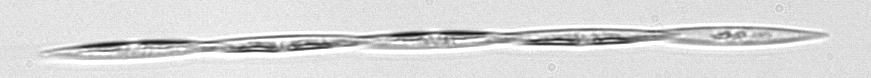
Label: Pseudo-nitzschia